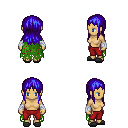
a pixel art fantasy rpg character, female body template, human, tanned skin, green tattered cape, red pants, blue unkempt hairstyle, white cloth bandages, gray slippers, four views (front, back, left, right), 2x2 character sprite sheet, small pixel art, hard edges, no anti-aliasing